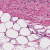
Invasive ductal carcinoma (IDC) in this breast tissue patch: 1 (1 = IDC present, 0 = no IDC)